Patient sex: M
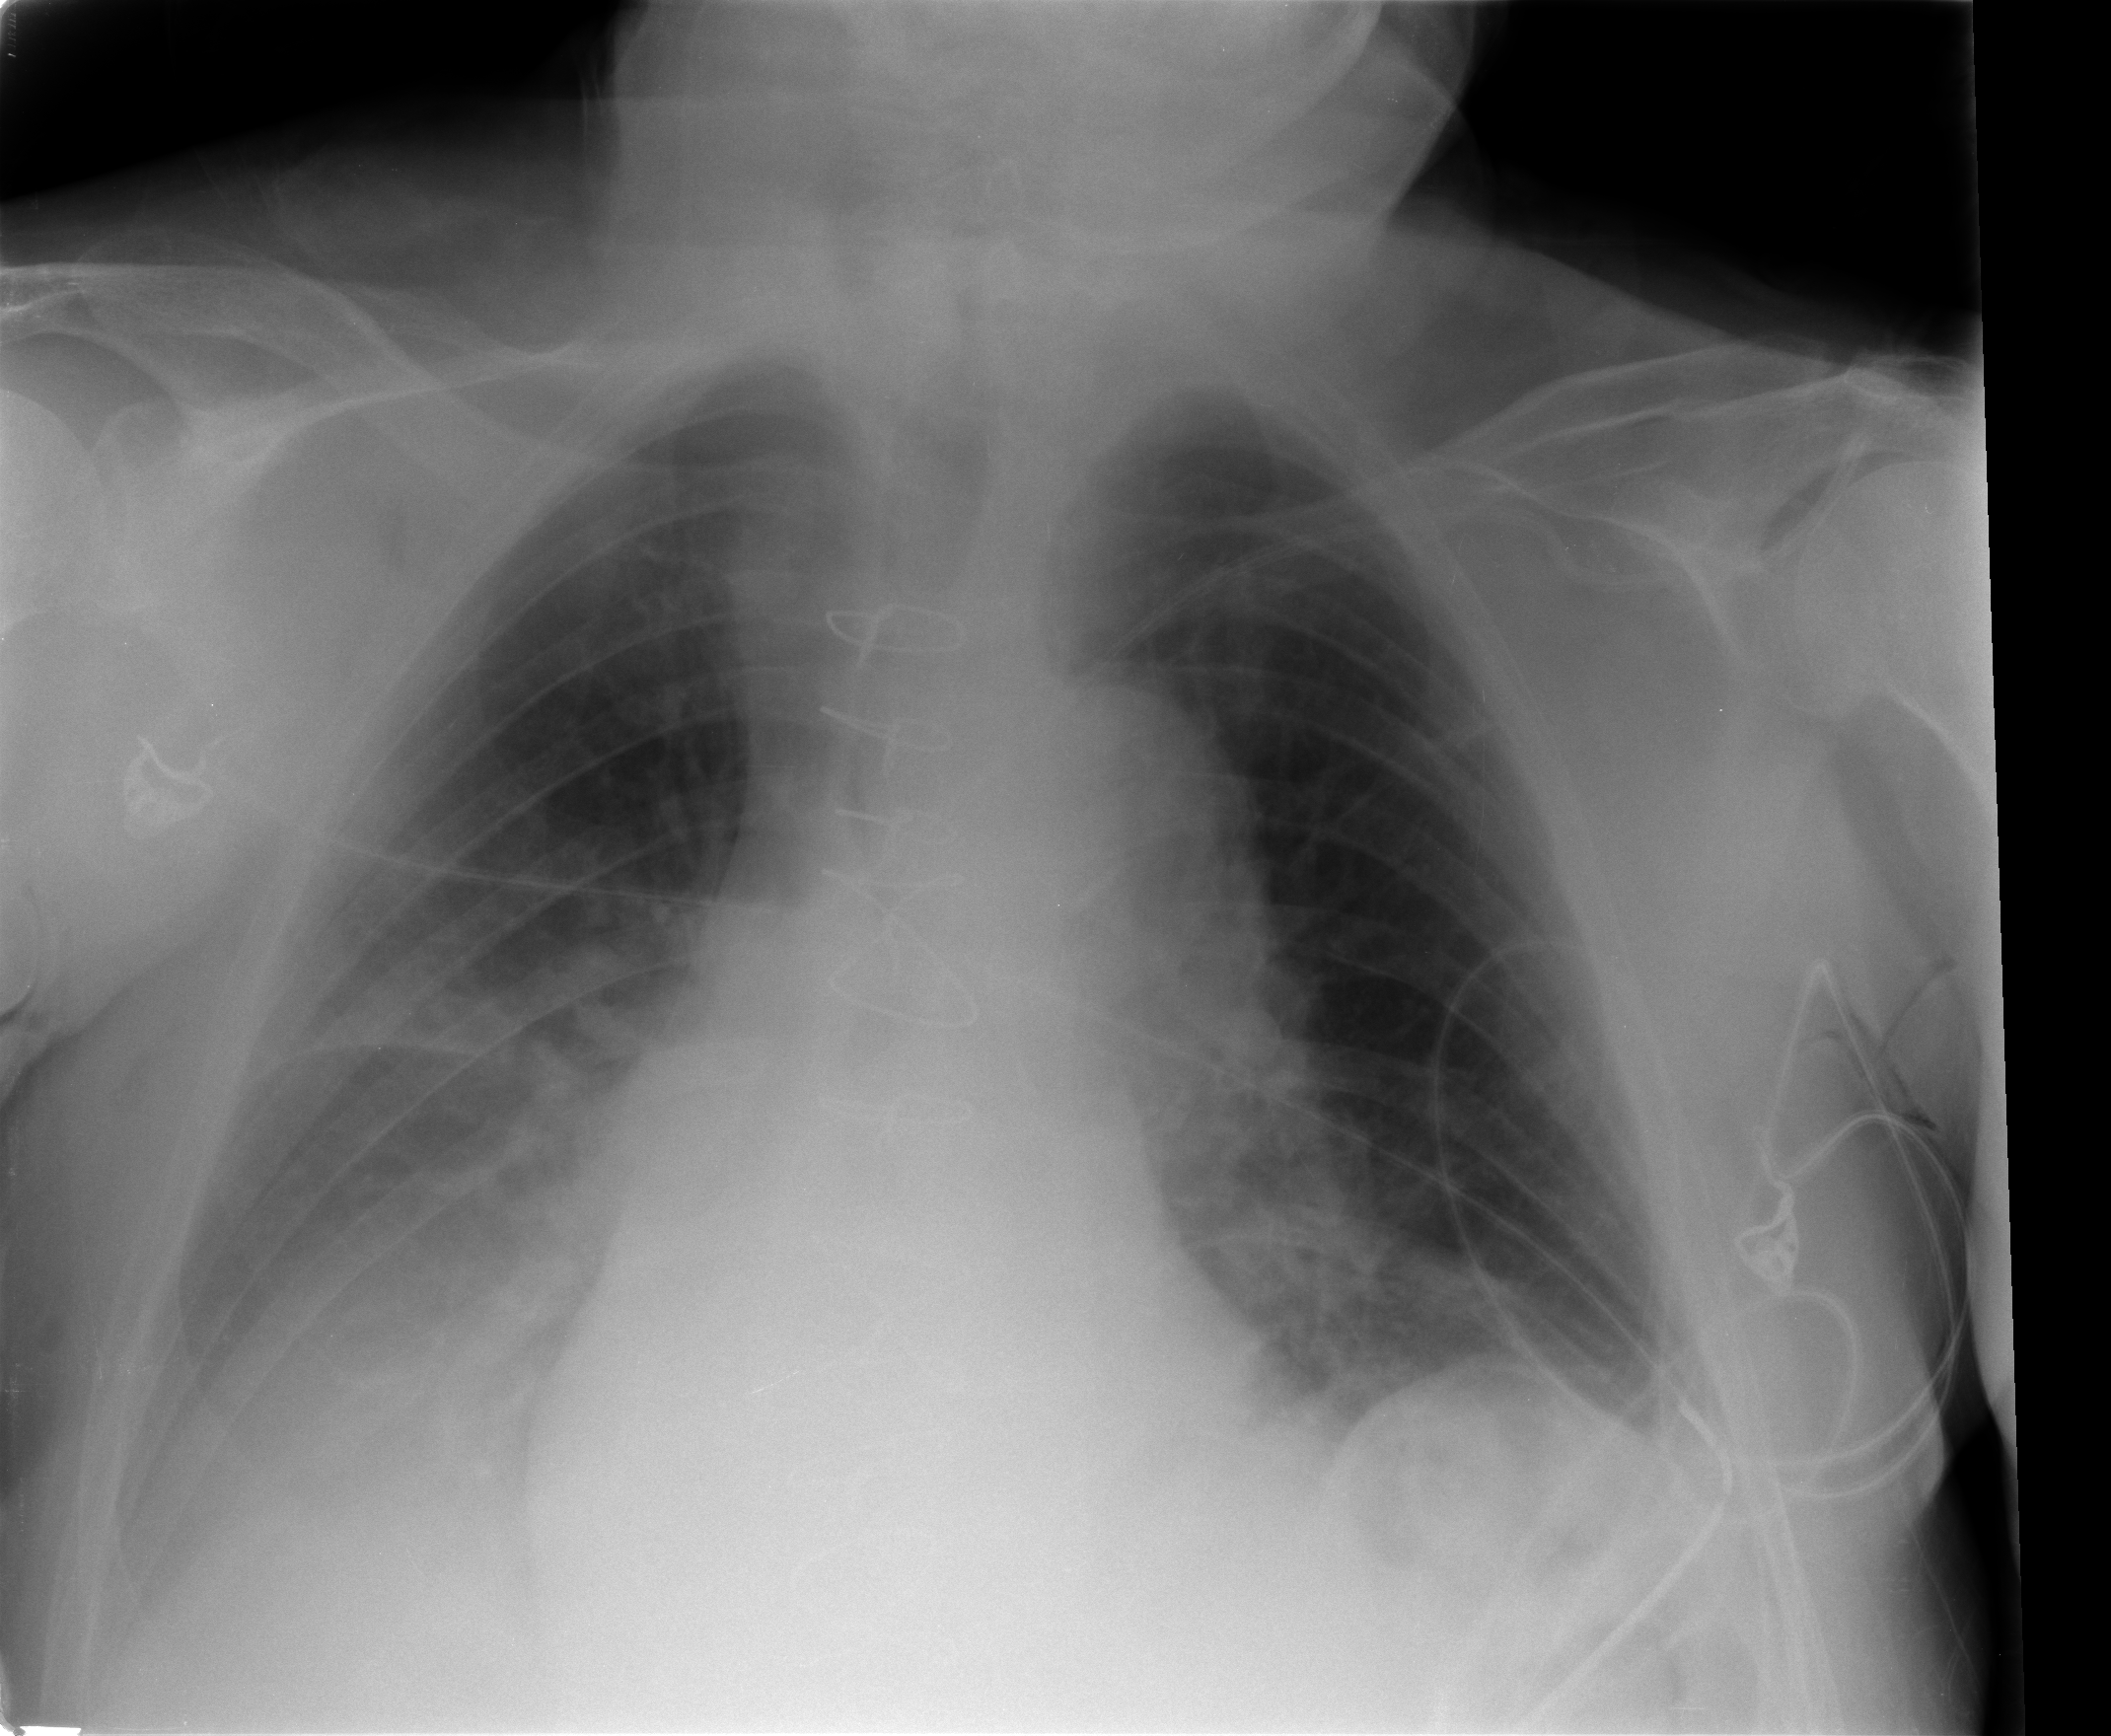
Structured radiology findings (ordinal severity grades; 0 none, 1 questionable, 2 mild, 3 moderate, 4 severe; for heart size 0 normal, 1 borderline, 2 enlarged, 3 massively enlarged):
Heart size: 0
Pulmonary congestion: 0
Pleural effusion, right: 2
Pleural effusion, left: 0
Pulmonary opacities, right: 0
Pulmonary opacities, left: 0
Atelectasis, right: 2
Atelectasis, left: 2